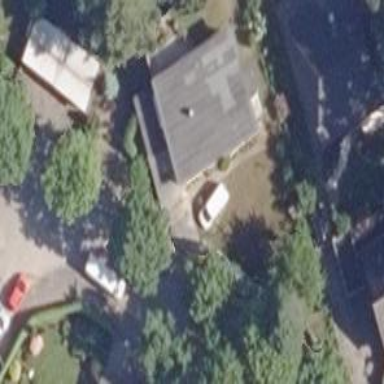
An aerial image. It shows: Detached building with flat roof.